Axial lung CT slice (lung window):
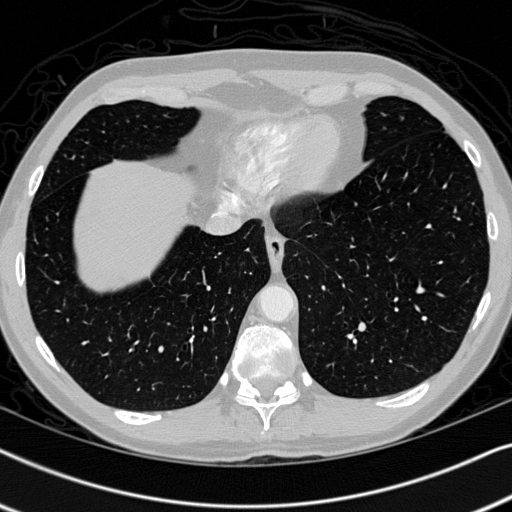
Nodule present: no